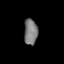
Tissue: prostate
Cell type: Fibroblasts
Senescence score: 0.8108
Nuclear area (px): 343
Mean DAPI intensity: 121.784